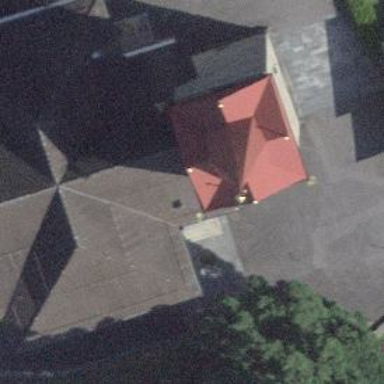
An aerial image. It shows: View of roof edge.